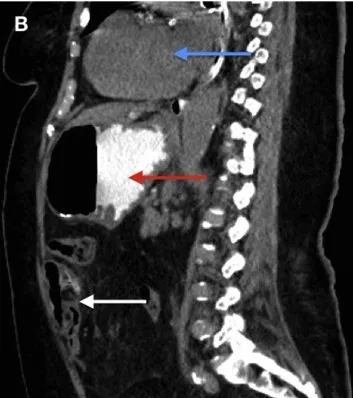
Coronal and sagittal images from non-contrast CT Abdomen and Pelvis obtained during postoperative period. B. (Sagittal) New anterior and left hemi-abdomen position of ileocecal junction (white arrow). The stomach (red arrow) and heart (blue arrow) are seen supporting left-sided positioning. Appendix not visualized secondary to appendectomy.
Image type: radiology (ct)